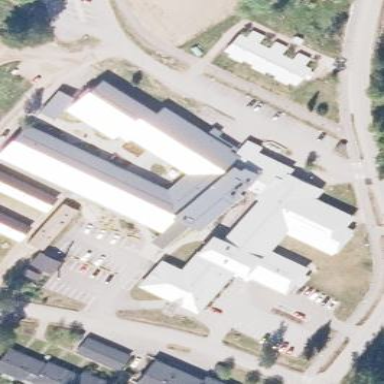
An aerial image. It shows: Clinic building providing healthcare services.